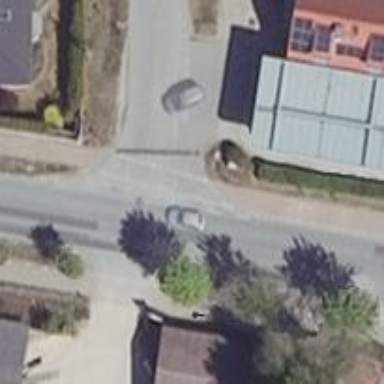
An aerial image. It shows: Road leading to fuel service station.